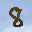
Label: 8